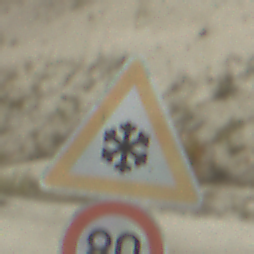
Verkehrszeichen: SchneeOderEisglaette
Zusatzzeichen unten: Geschwindigkeit80
Umgebung: Outdoor, Beach
Tageszeit: MorningAfternoon
Wetter: PartlyCloudy
Licht: Natural
Jahreszeit: NotSpecified
Kontrast: HighContrast